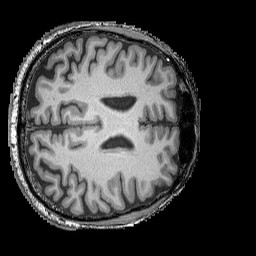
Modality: T1w
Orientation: axial
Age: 63
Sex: male
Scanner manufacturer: siemens
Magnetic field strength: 3 T
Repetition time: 2.25 s
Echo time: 0.00411 s